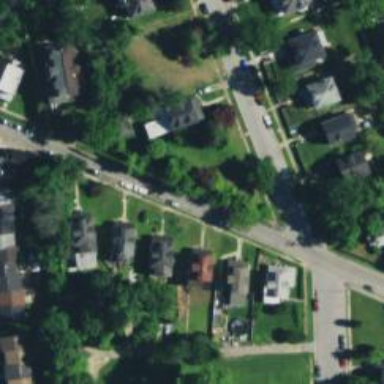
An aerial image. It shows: Neighborhood.